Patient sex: F
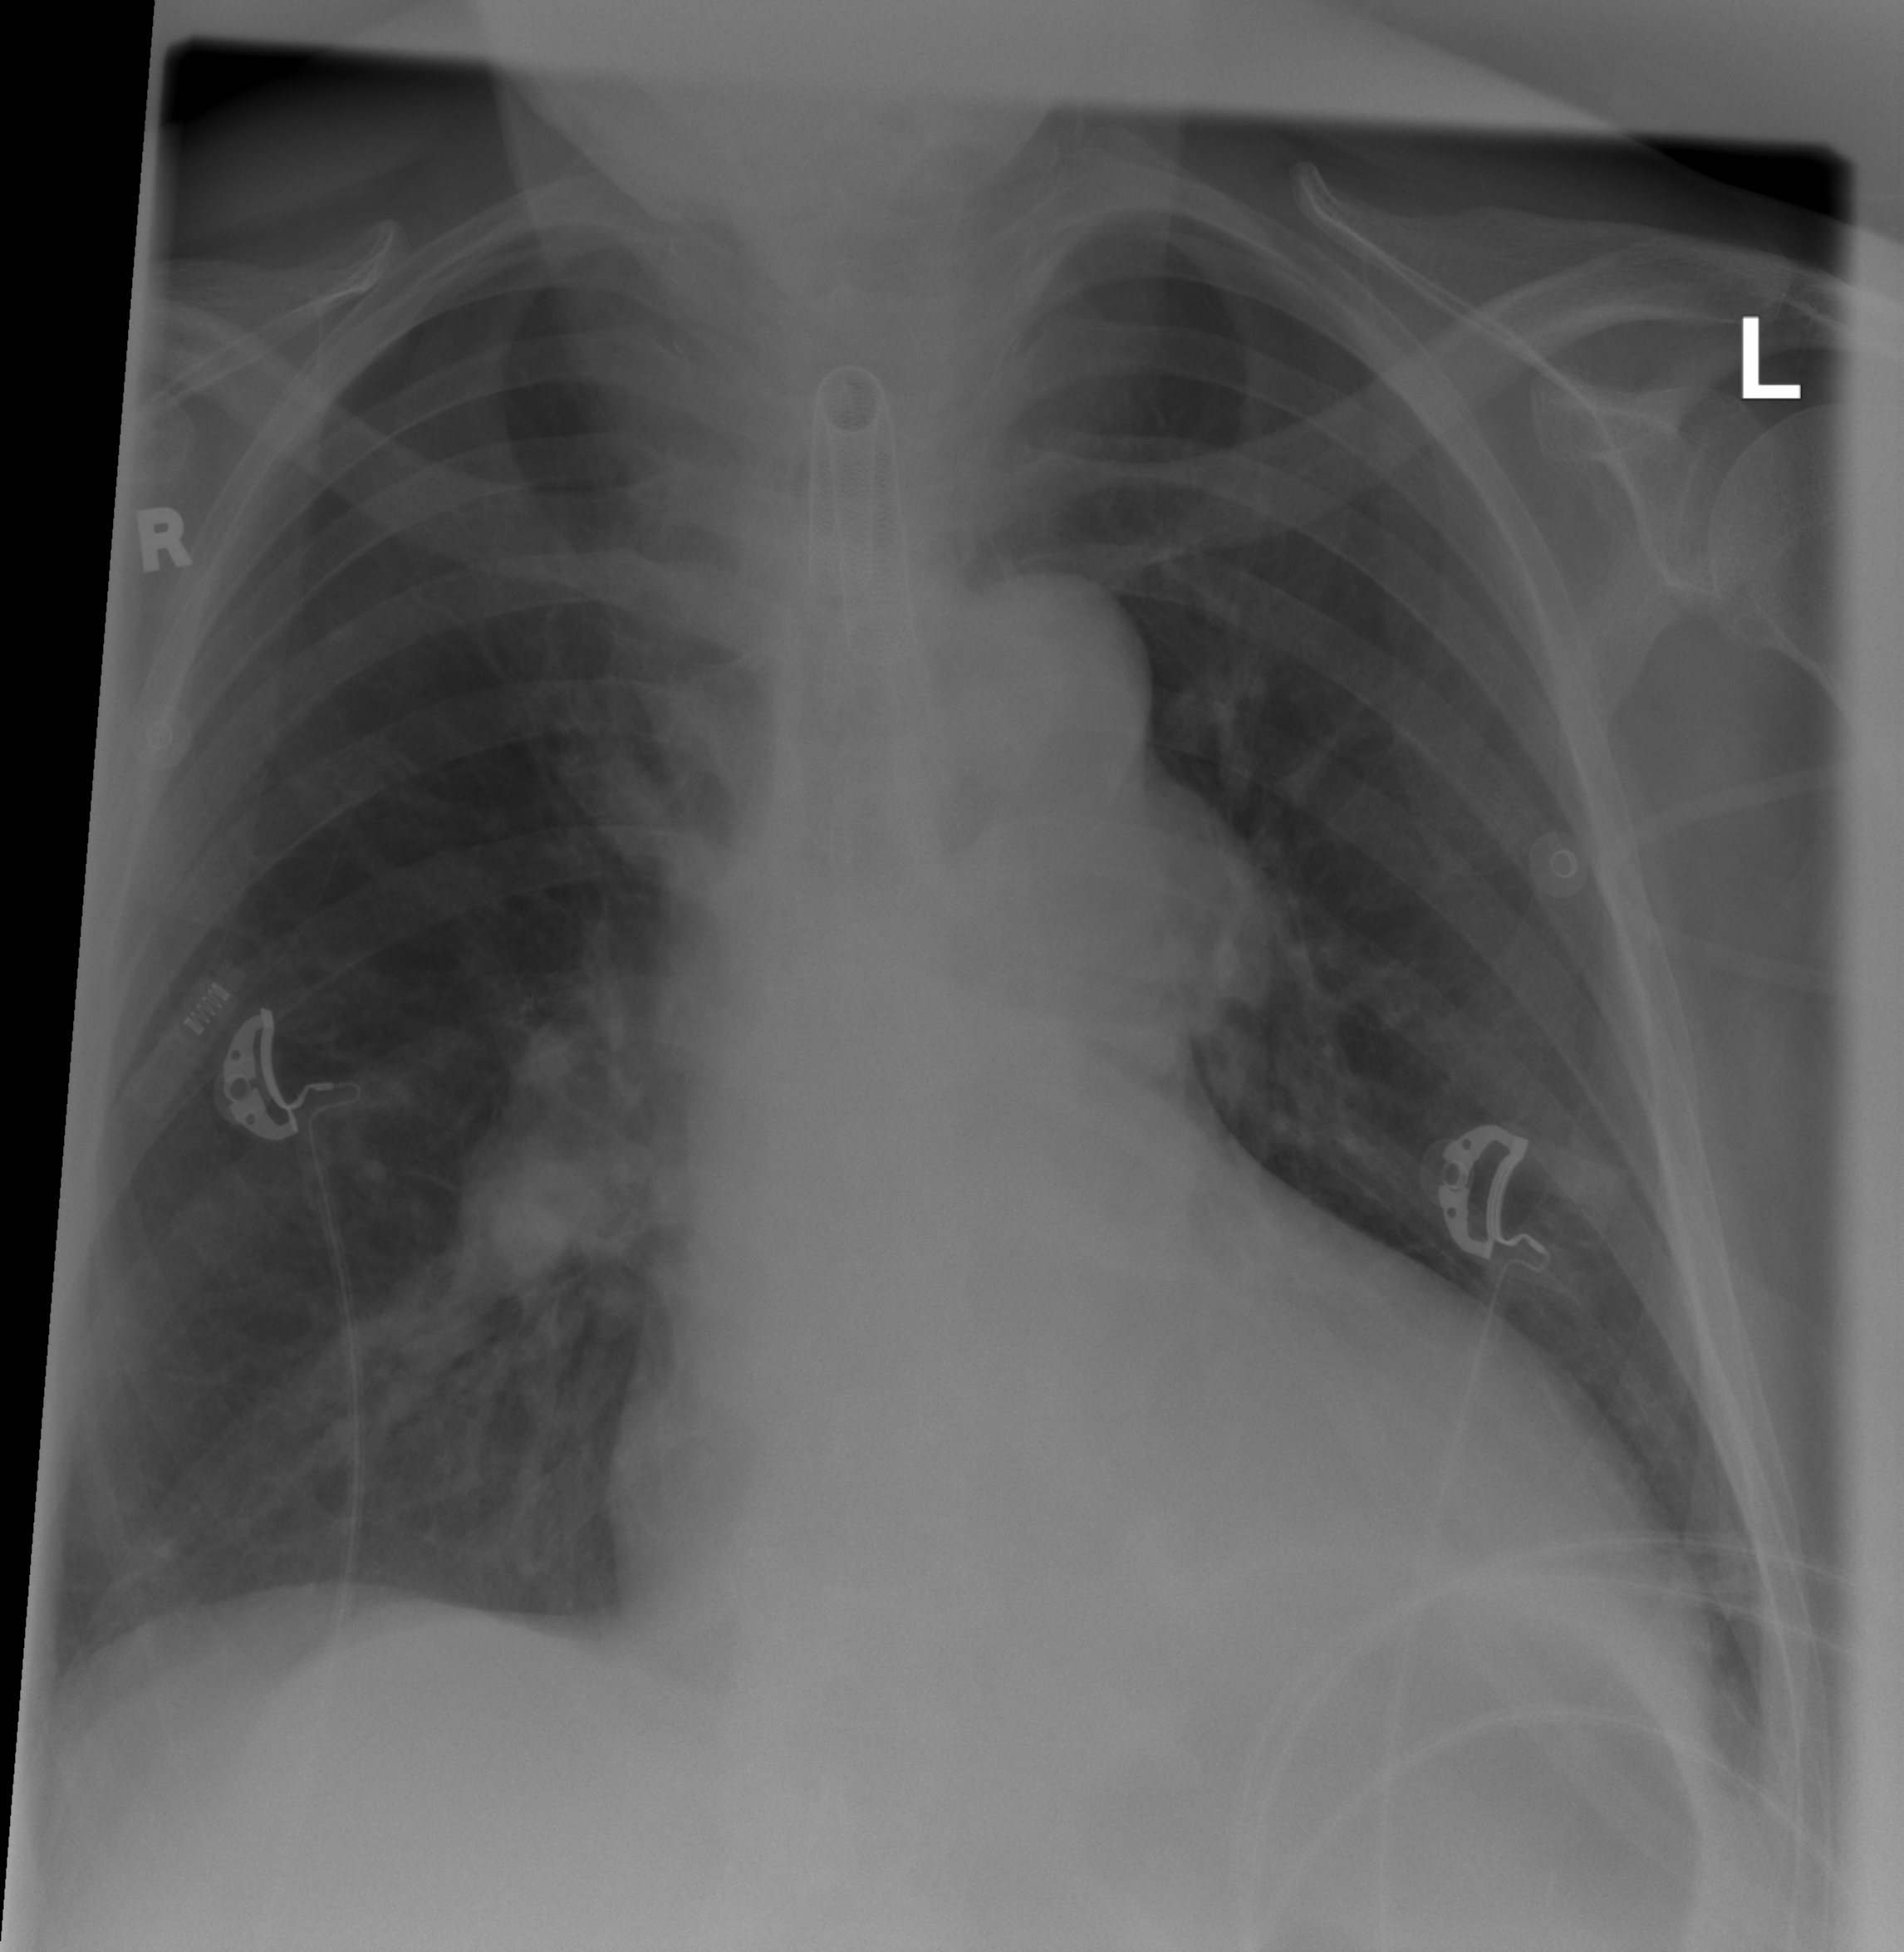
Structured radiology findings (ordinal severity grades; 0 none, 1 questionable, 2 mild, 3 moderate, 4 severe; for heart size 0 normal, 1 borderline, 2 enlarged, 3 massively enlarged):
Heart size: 2
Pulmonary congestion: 0
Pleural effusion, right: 0
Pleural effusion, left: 2
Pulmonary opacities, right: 1
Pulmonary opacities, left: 0
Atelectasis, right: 2
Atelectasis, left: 2